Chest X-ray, AP view. Patient: 49 years old, sex M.
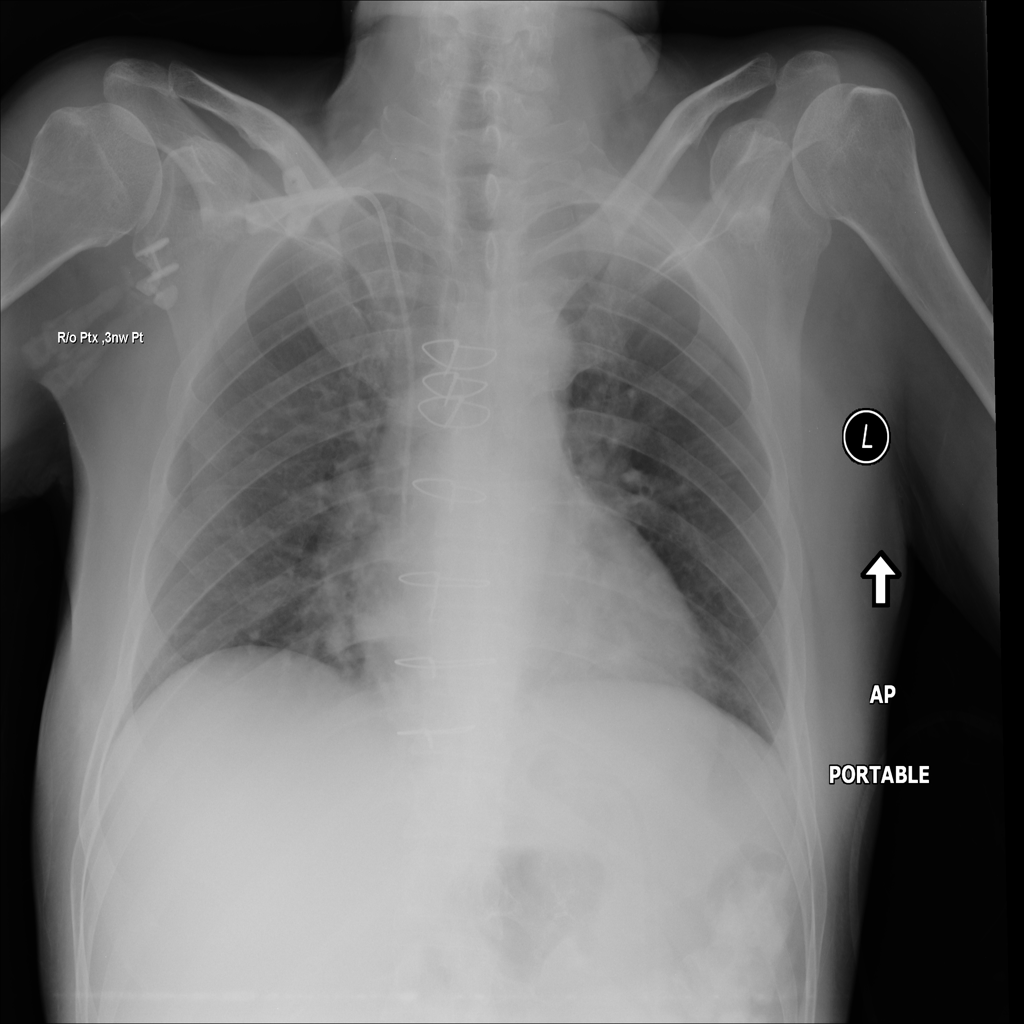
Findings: Infiltration